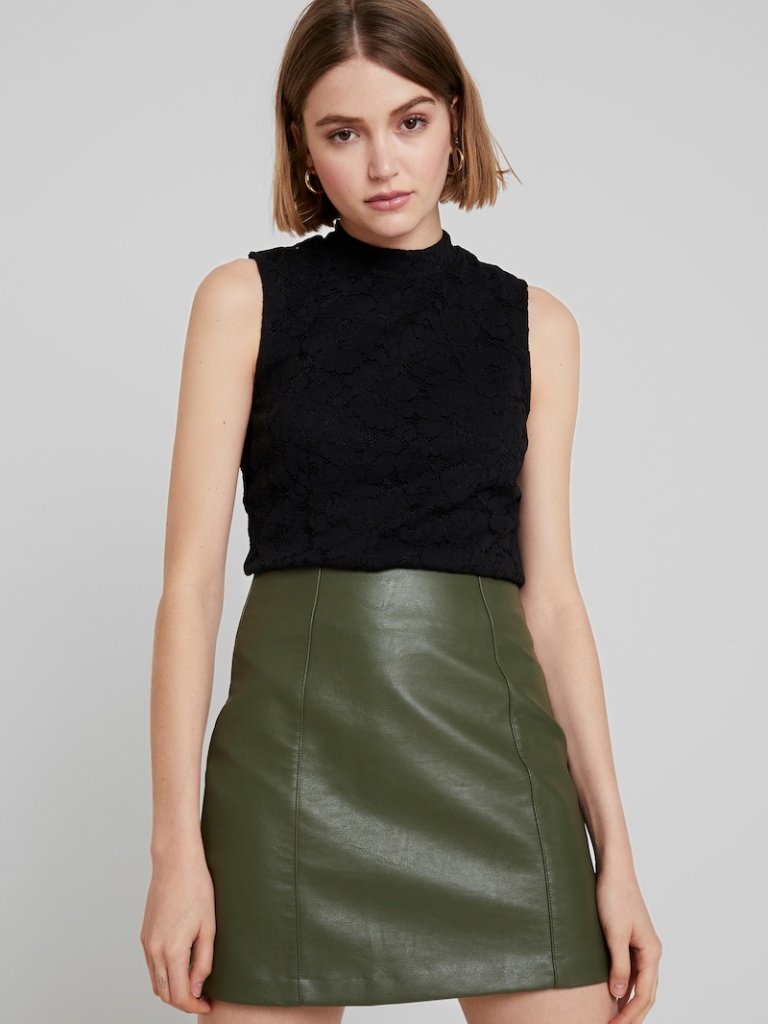
lace tight sleeveless hip length Fully Tucked in high blouse